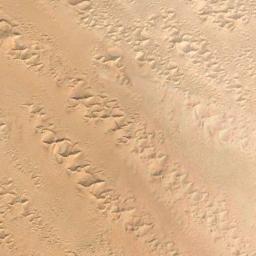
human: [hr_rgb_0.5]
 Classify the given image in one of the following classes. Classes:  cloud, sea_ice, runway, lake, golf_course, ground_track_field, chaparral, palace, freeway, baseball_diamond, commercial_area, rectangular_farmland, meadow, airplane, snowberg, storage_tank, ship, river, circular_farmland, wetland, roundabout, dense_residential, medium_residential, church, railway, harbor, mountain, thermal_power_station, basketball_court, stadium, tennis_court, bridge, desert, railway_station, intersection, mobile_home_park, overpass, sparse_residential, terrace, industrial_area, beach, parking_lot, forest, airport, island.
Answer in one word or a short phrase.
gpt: desert